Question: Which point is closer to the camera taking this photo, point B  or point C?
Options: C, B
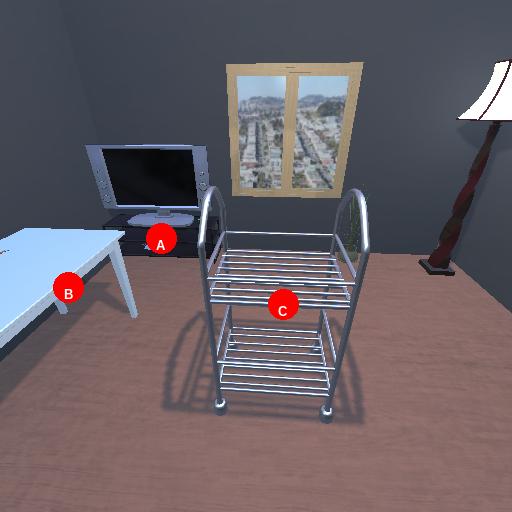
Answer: C